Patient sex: M
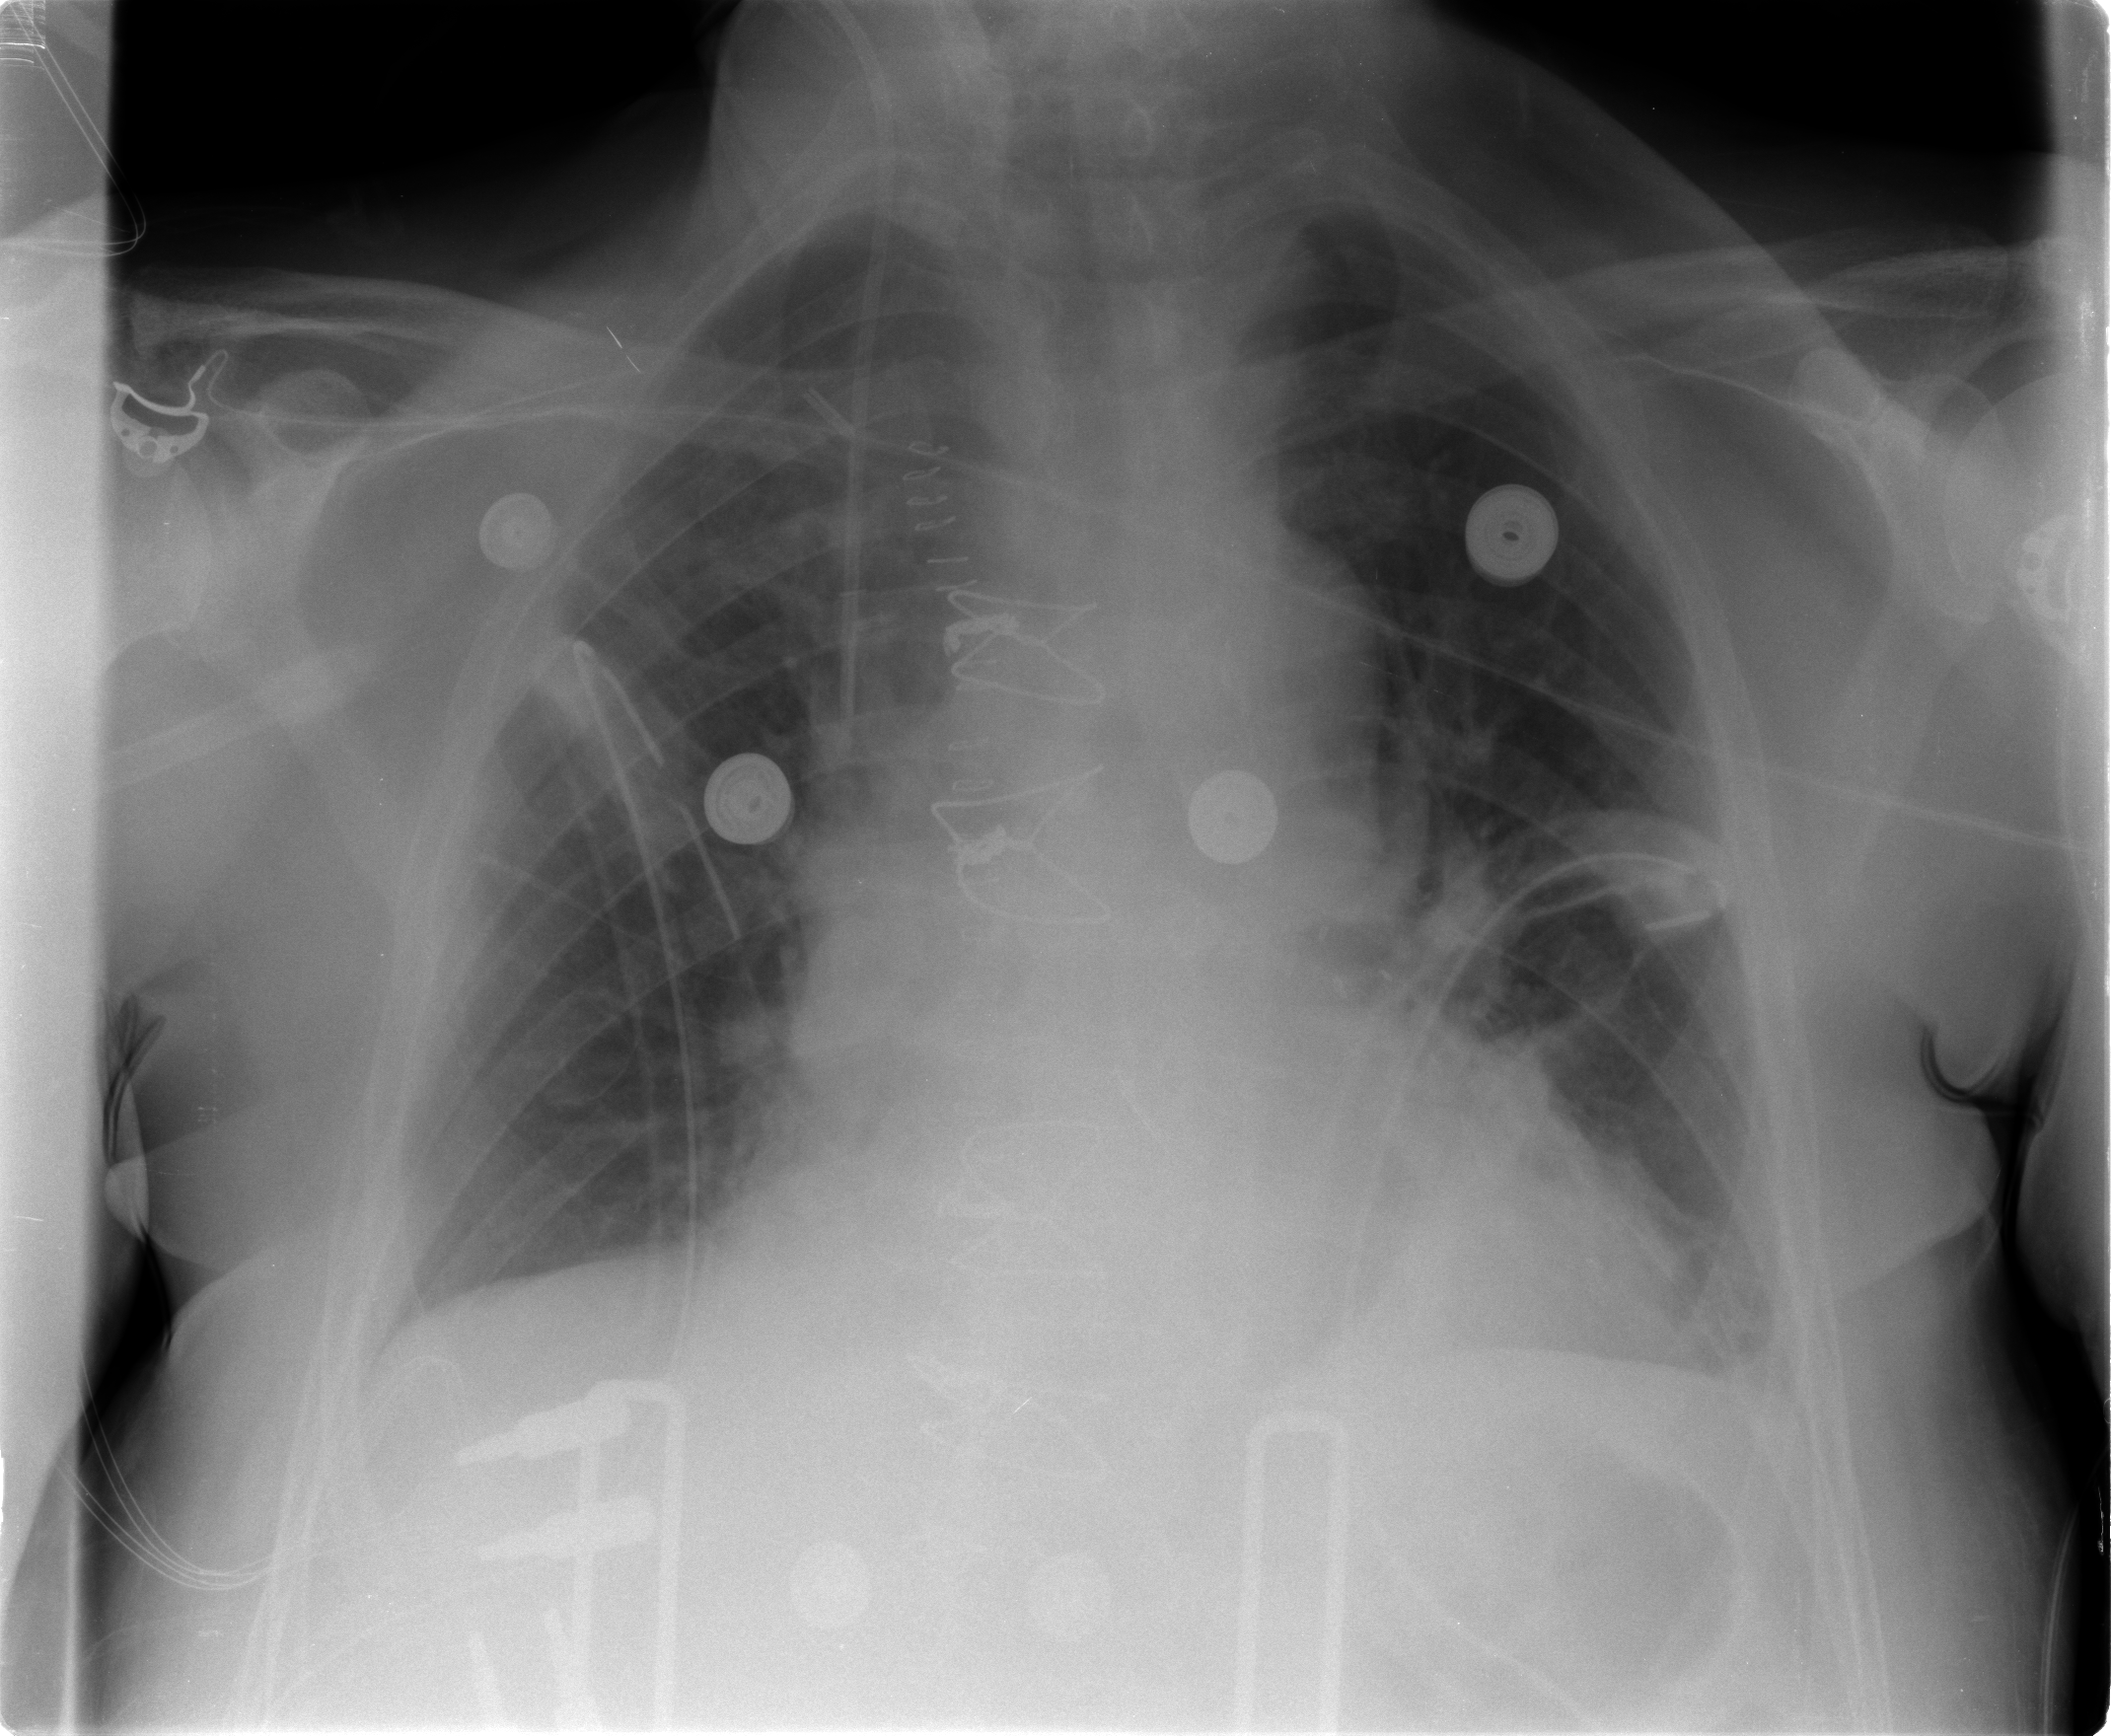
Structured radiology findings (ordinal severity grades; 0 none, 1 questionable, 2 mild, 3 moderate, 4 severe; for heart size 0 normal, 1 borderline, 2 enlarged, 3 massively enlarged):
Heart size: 2
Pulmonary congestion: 2
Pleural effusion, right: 0
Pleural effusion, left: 0
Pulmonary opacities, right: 0
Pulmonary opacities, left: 0
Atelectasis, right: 2
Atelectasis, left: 2